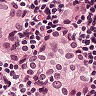
Metastatic tissue present: yes